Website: apple
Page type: customer-info-address
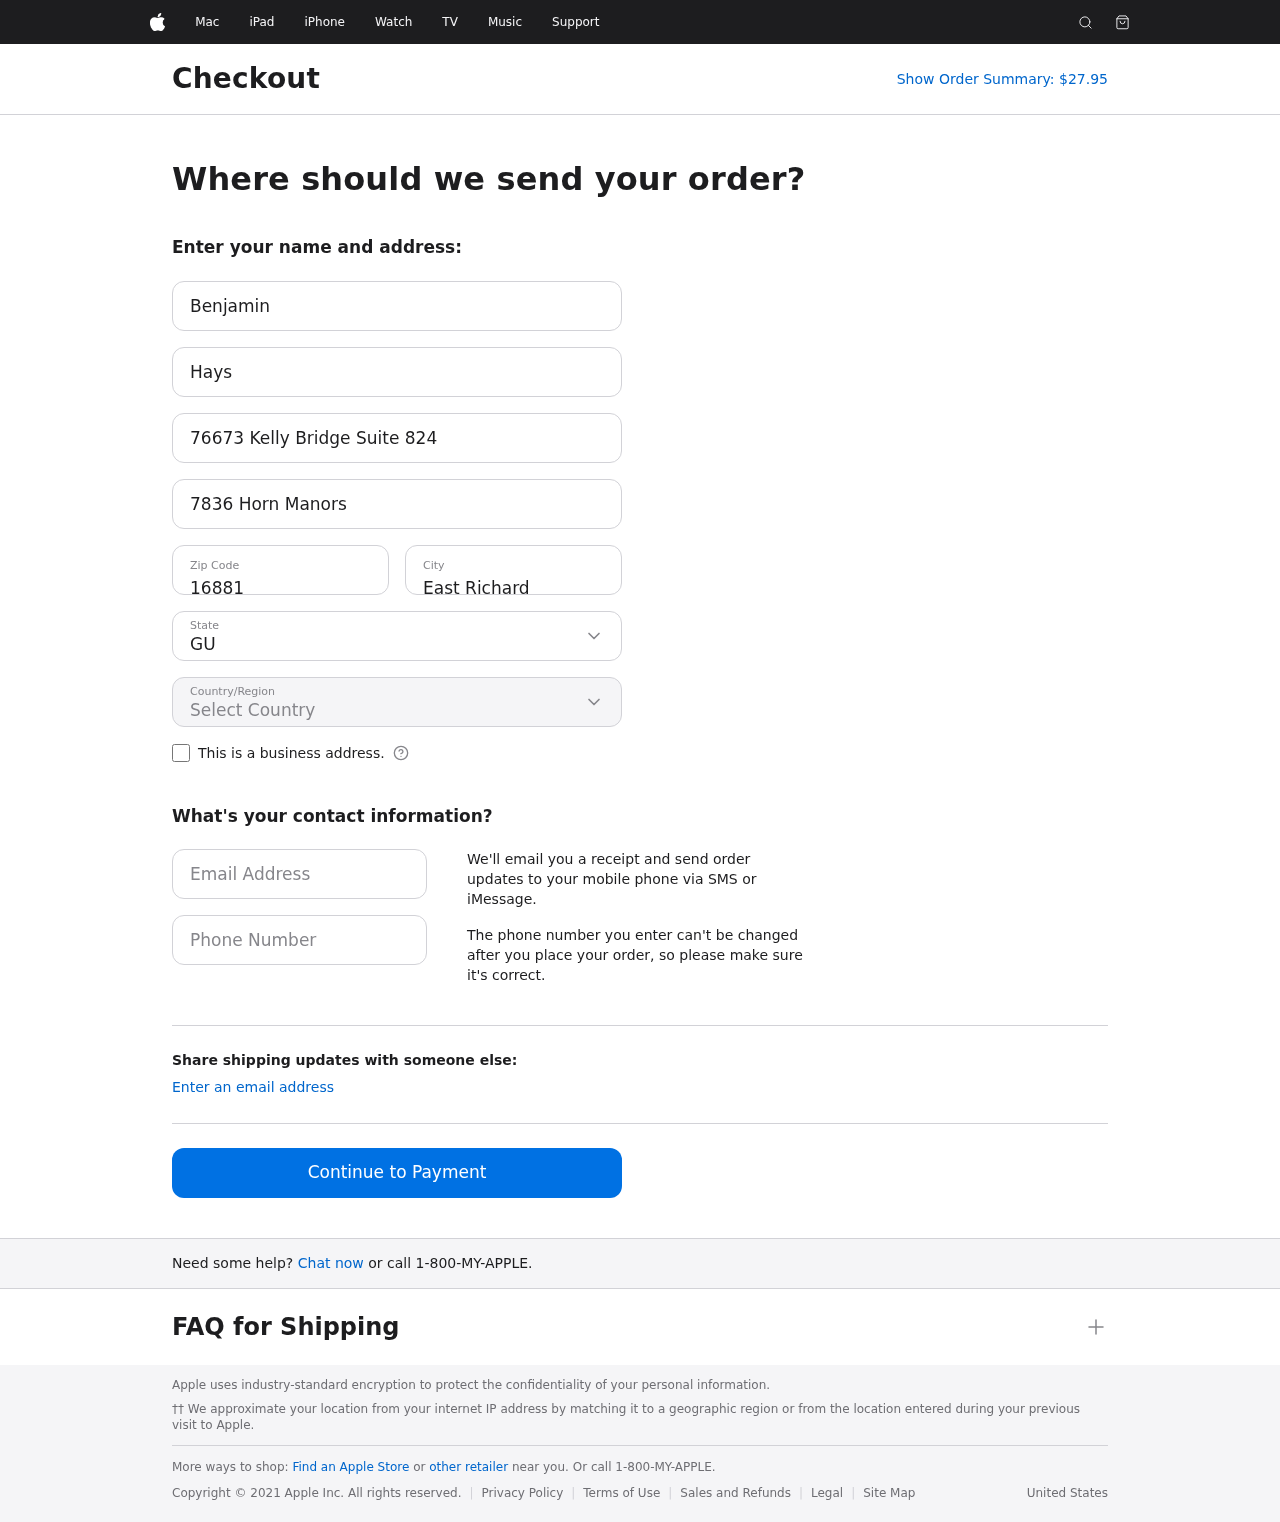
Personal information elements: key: PII_CITY
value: East Richard
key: PII_COUNTRY
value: United States
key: PII_EMAIL
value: benjamin.hays@gmail.com
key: PII_FIRSTNAME
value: Benjamin
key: PII_LASTNAME
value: Hays
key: PII_PHONE
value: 4697687992
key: PII_POSTCODE
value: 16881
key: PII_STATE
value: GU
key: PII_STREET
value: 76673 Kelly Bridge Suite 824
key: PII_STREET2
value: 7836 Horn Manors
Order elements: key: ORDER_TOTAL
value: Show Order Summary: $27.95